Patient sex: M
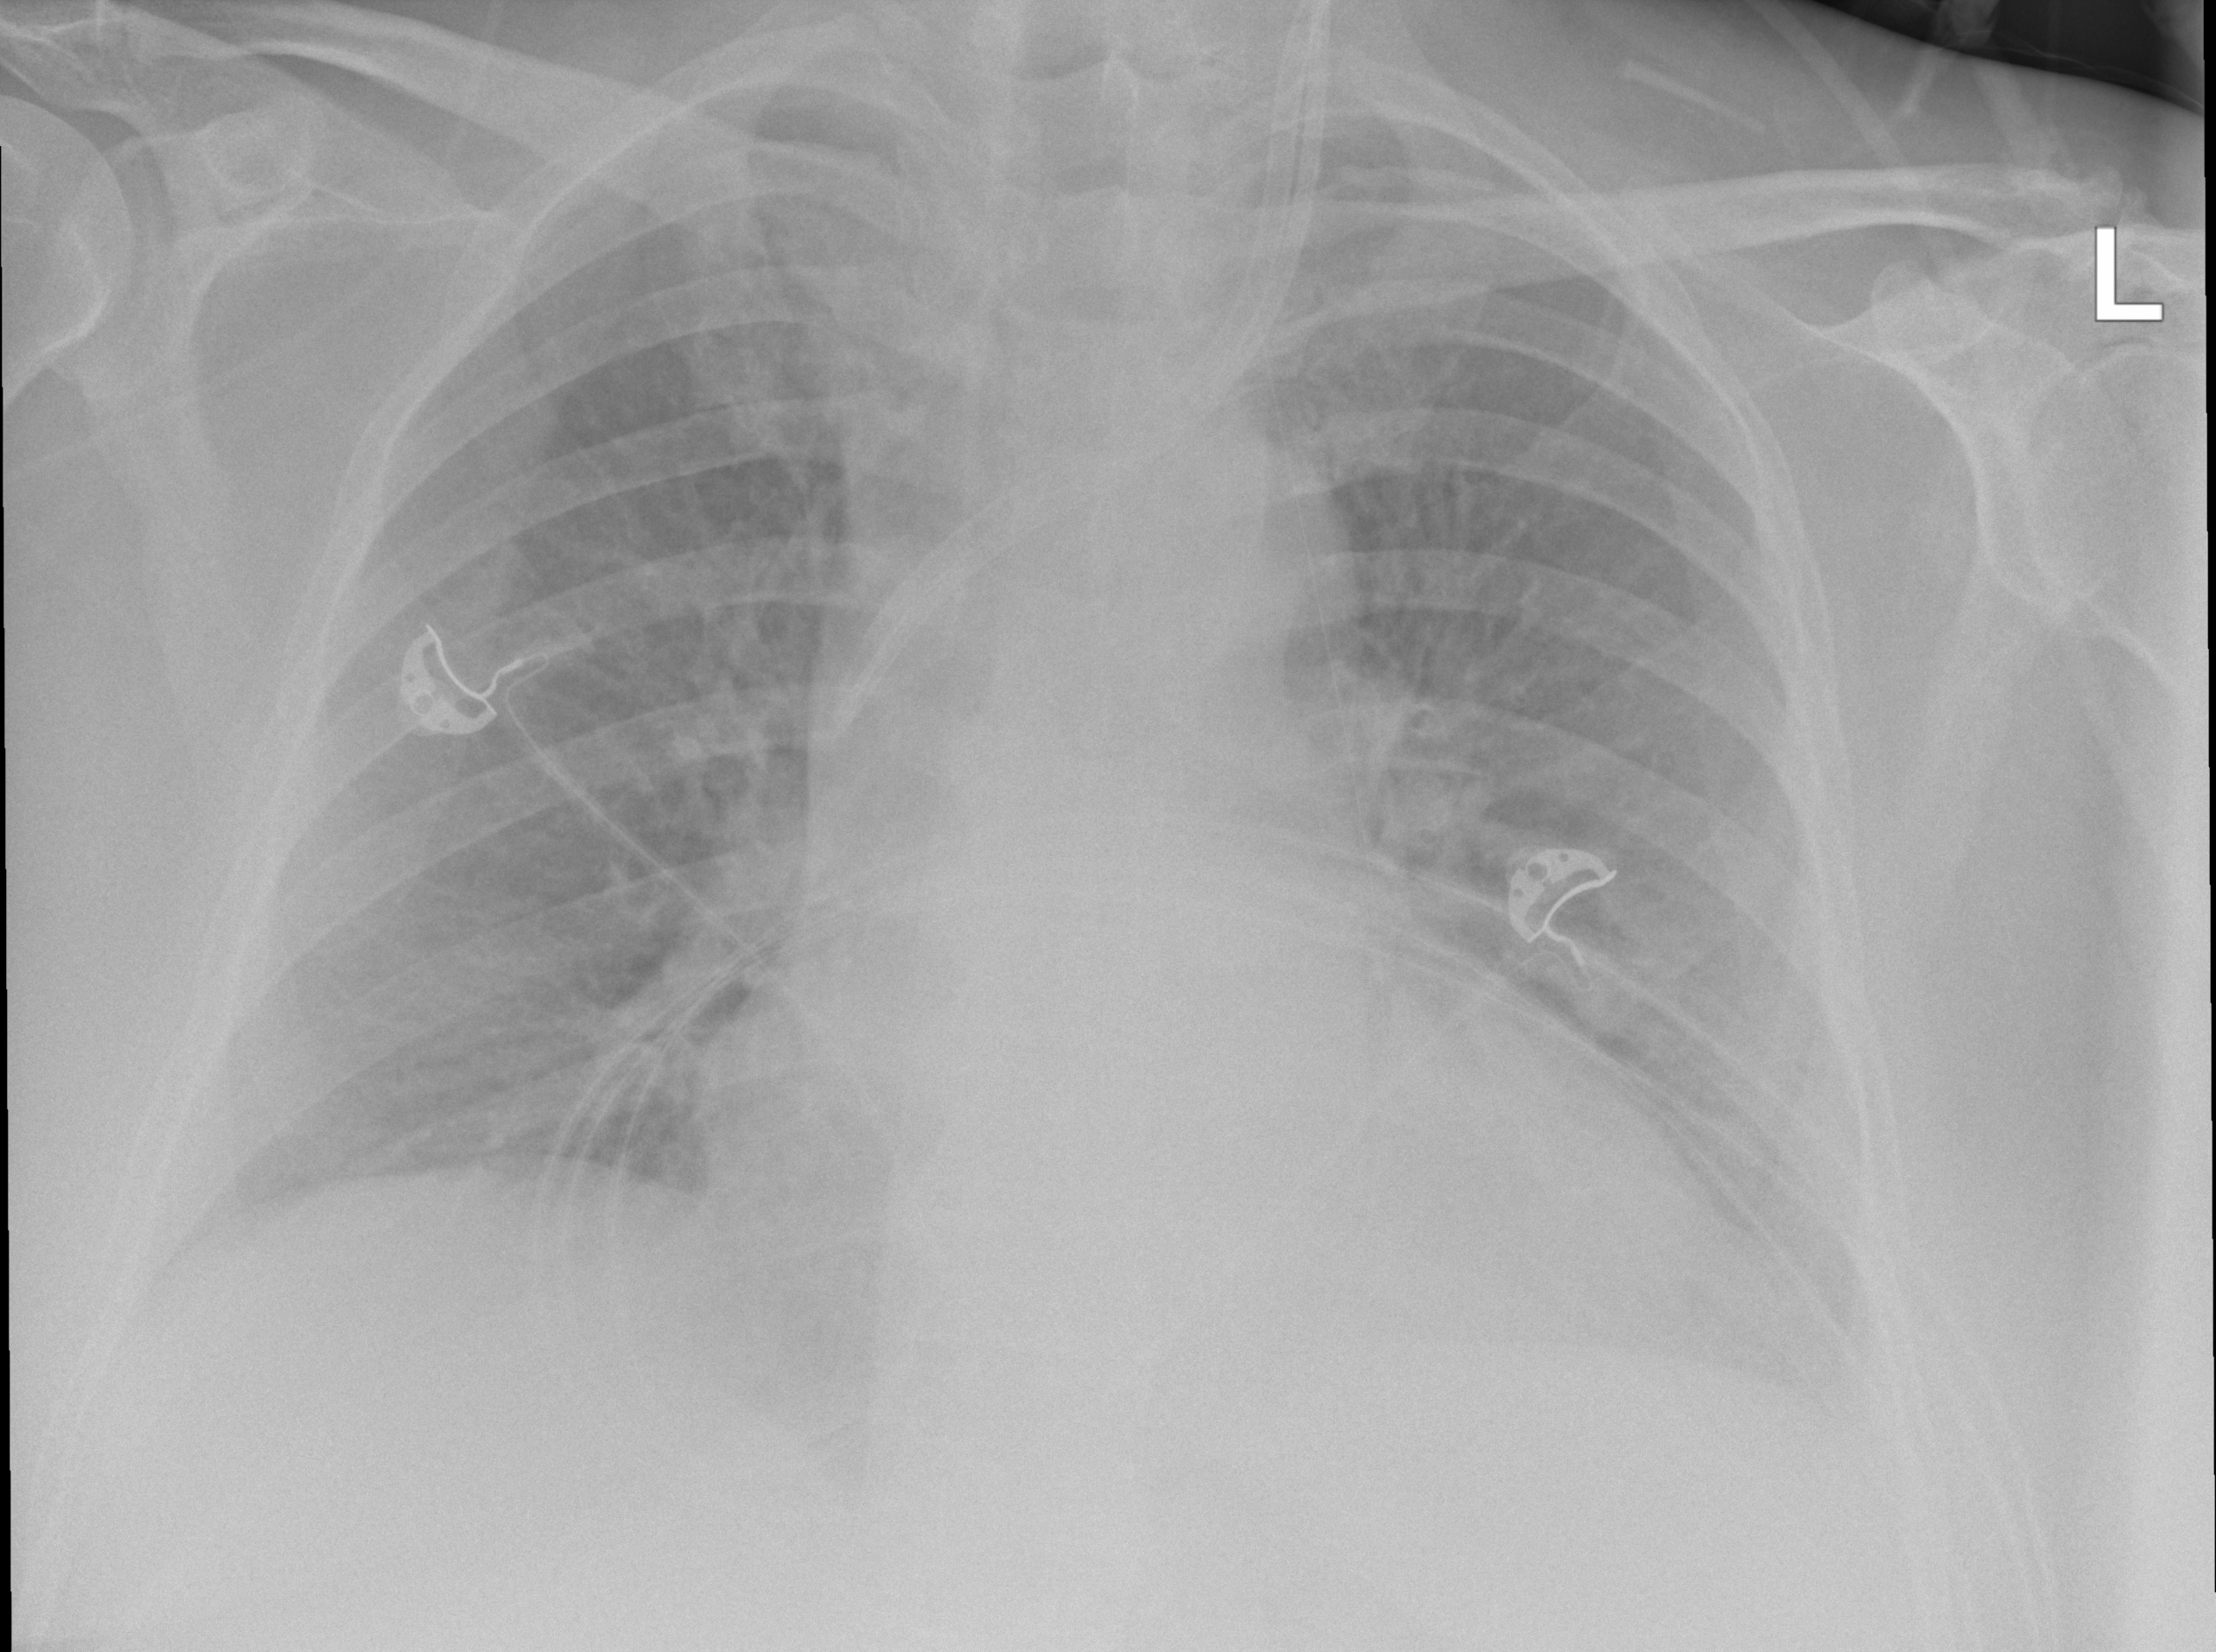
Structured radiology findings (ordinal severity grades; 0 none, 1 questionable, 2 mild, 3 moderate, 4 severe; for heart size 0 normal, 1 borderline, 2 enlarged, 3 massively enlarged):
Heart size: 2
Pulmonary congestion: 2
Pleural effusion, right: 2
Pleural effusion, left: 2
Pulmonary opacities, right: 2
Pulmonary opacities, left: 2
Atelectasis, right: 2
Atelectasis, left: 2